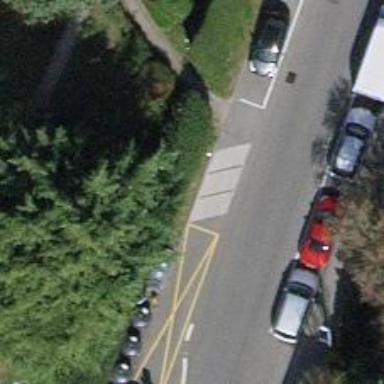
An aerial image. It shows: Motorcycle parking facility.